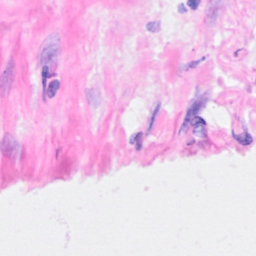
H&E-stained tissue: Breast